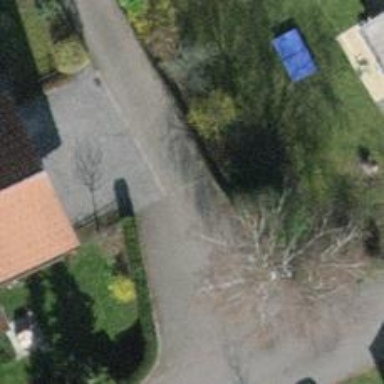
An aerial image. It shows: Alleyway designated as service road.